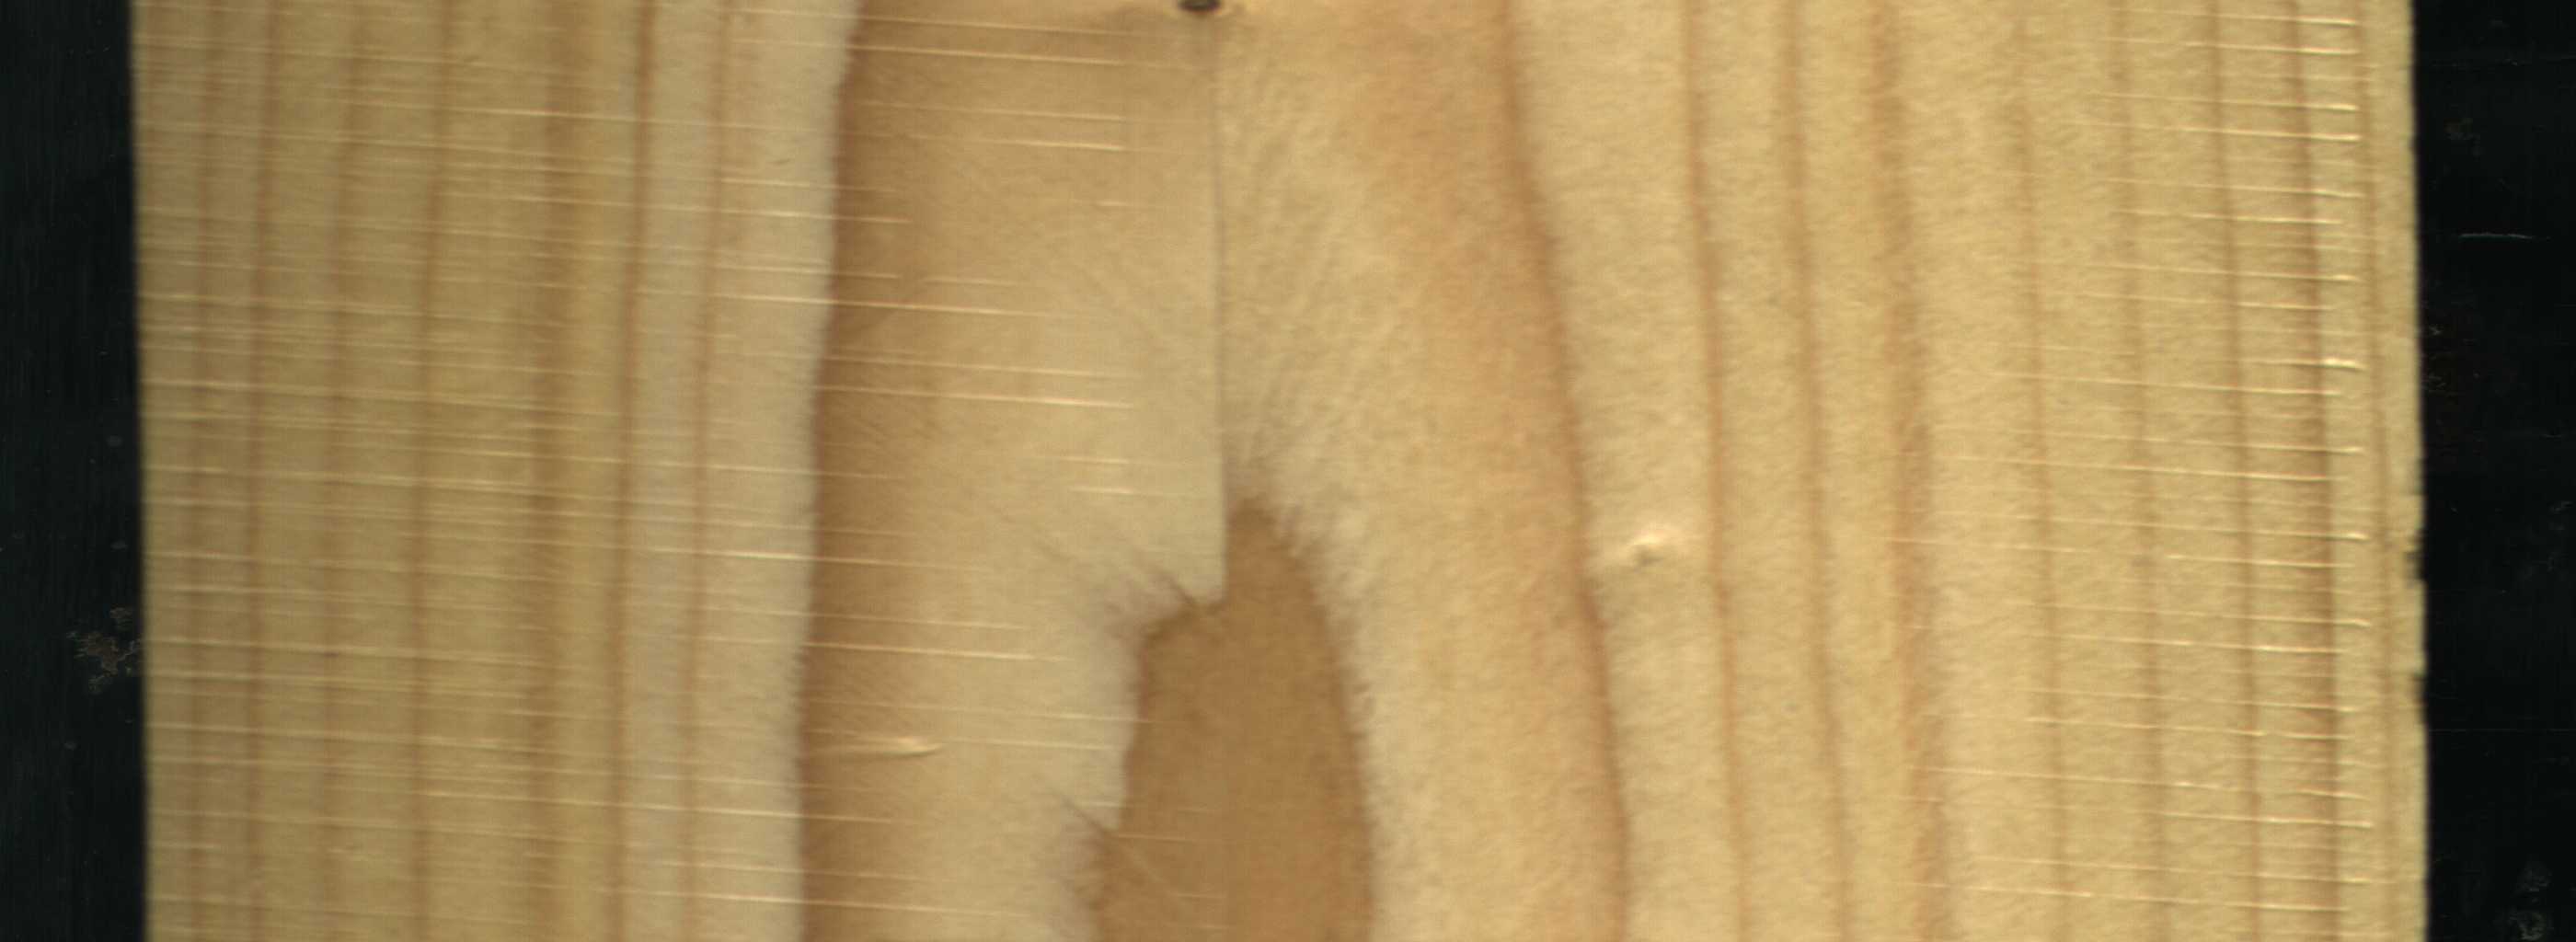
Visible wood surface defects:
Live_Knot